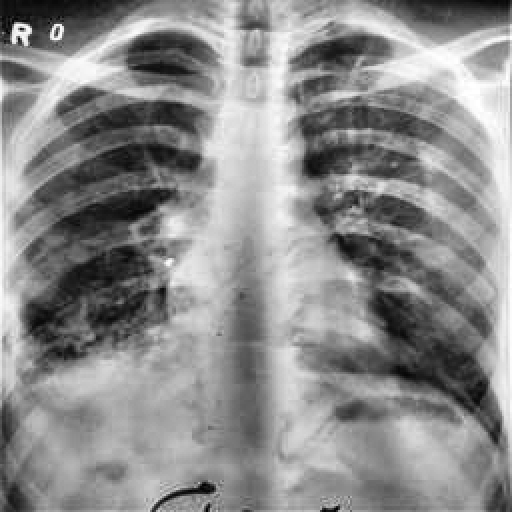
Finding: TUBERCULOSIS